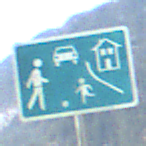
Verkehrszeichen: BeginnVerkehrsberuhigterBereich
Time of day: MorningAfternoon
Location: Outdoor (Nature)
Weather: PartlyCloudy
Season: NotSpecified
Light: Natural